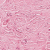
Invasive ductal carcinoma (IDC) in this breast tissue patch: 1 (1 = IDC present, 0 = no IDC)